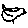
Label: bird